Breast ultrasound image
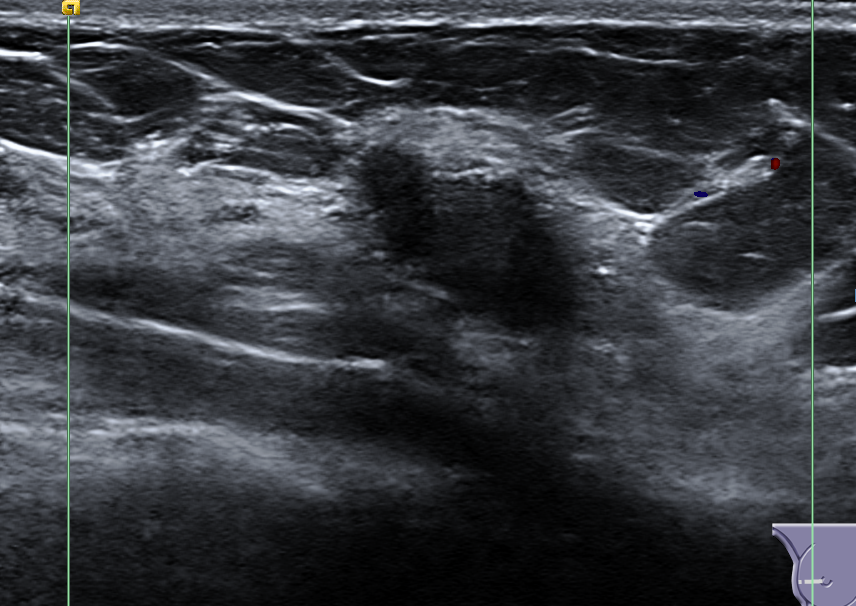
Diagnosis: benign